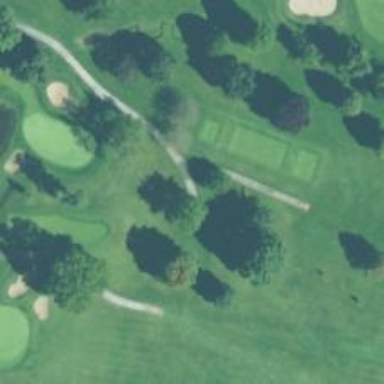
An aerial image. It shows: Path for both roads and golfers.